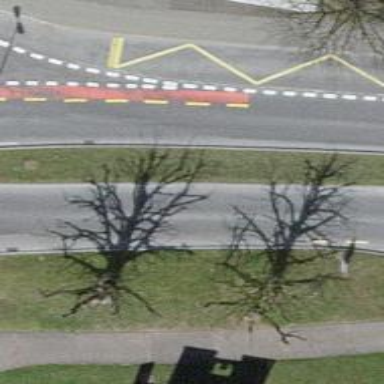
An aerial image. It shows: Bus stop with stop position for public transport.